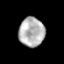
Tissue: prostate
Cell type: T cells
Senescence score: 0.3318
Nuclear area (px): 741
Mean DAPI intensity: 177.83